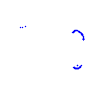
Particle: proton